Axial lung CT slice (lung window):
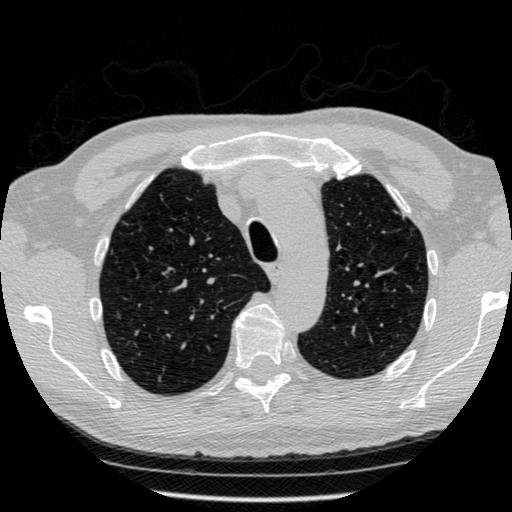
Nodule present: no